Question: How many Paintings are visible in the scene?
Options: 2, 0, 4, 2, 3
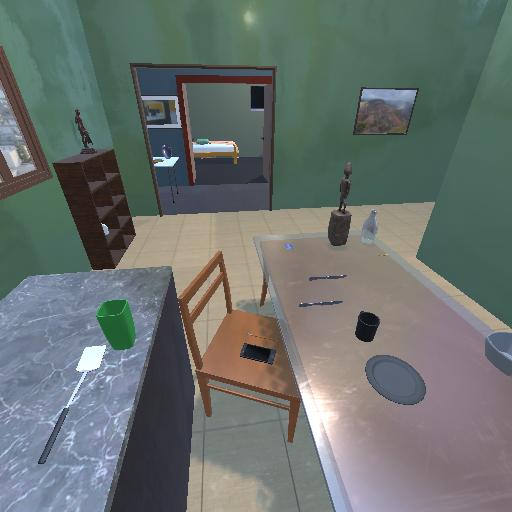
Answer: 2